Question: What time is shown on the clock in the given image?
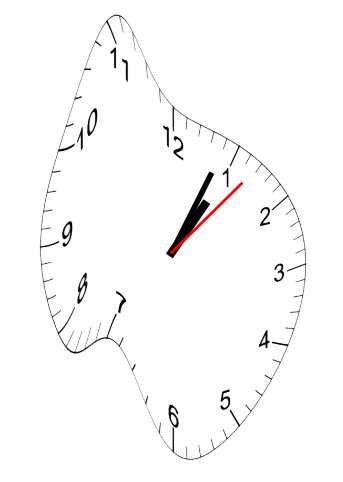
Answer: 01:04:07